Question: I Try to drag component using DragManager but it will not drag my component live. it will drag like given image below.

But i don't want to drag compoenent like this.
So, I will try to drag component by . I will change it's X Position when i drag Component using mouse, for that i use , and event. OnMouseUp I put that component at that place when MouseUp event call.
But, It didn't work smooth. I use for smooth move but still didn't get good output. The Component will some times when i move and some times move go outside screen and component stick to mouse.
Is Live Drag Possible in flex? I Like to use drag component functionality in mobile application.
Thanks
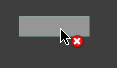
Answer: Simply use "startDrag" and "stopDrag" function for your object.
On the "On Mouse Down" Event:
'''
yourObject.startDrag();
'''
And "On Mouse Up" Event:
'''
yourObject.stopDrag();
'''
For keeping the object inside specific bounds you can pass a Rectangle Object as parameter to the startDrag call:
'''
yourObject.startDrag(false, new Rectangle(0, 0, stage.stageWidth, stage.stageHeight));
'''
Above call will keep your object on the stage.